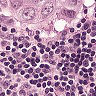
Metastatic tissue present: yes